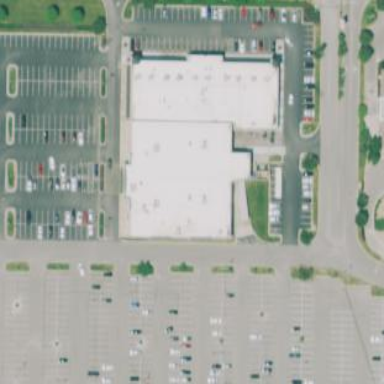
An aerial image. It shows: Commercial building.